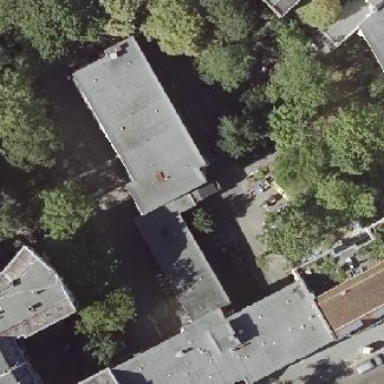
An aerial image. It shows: Part of building.